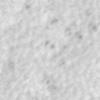
Label: no_change